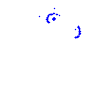
Particle: proton